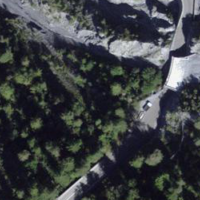
EUNIS habitat code: 48
Species observed at this site:
Dryas octopetala